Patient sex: F
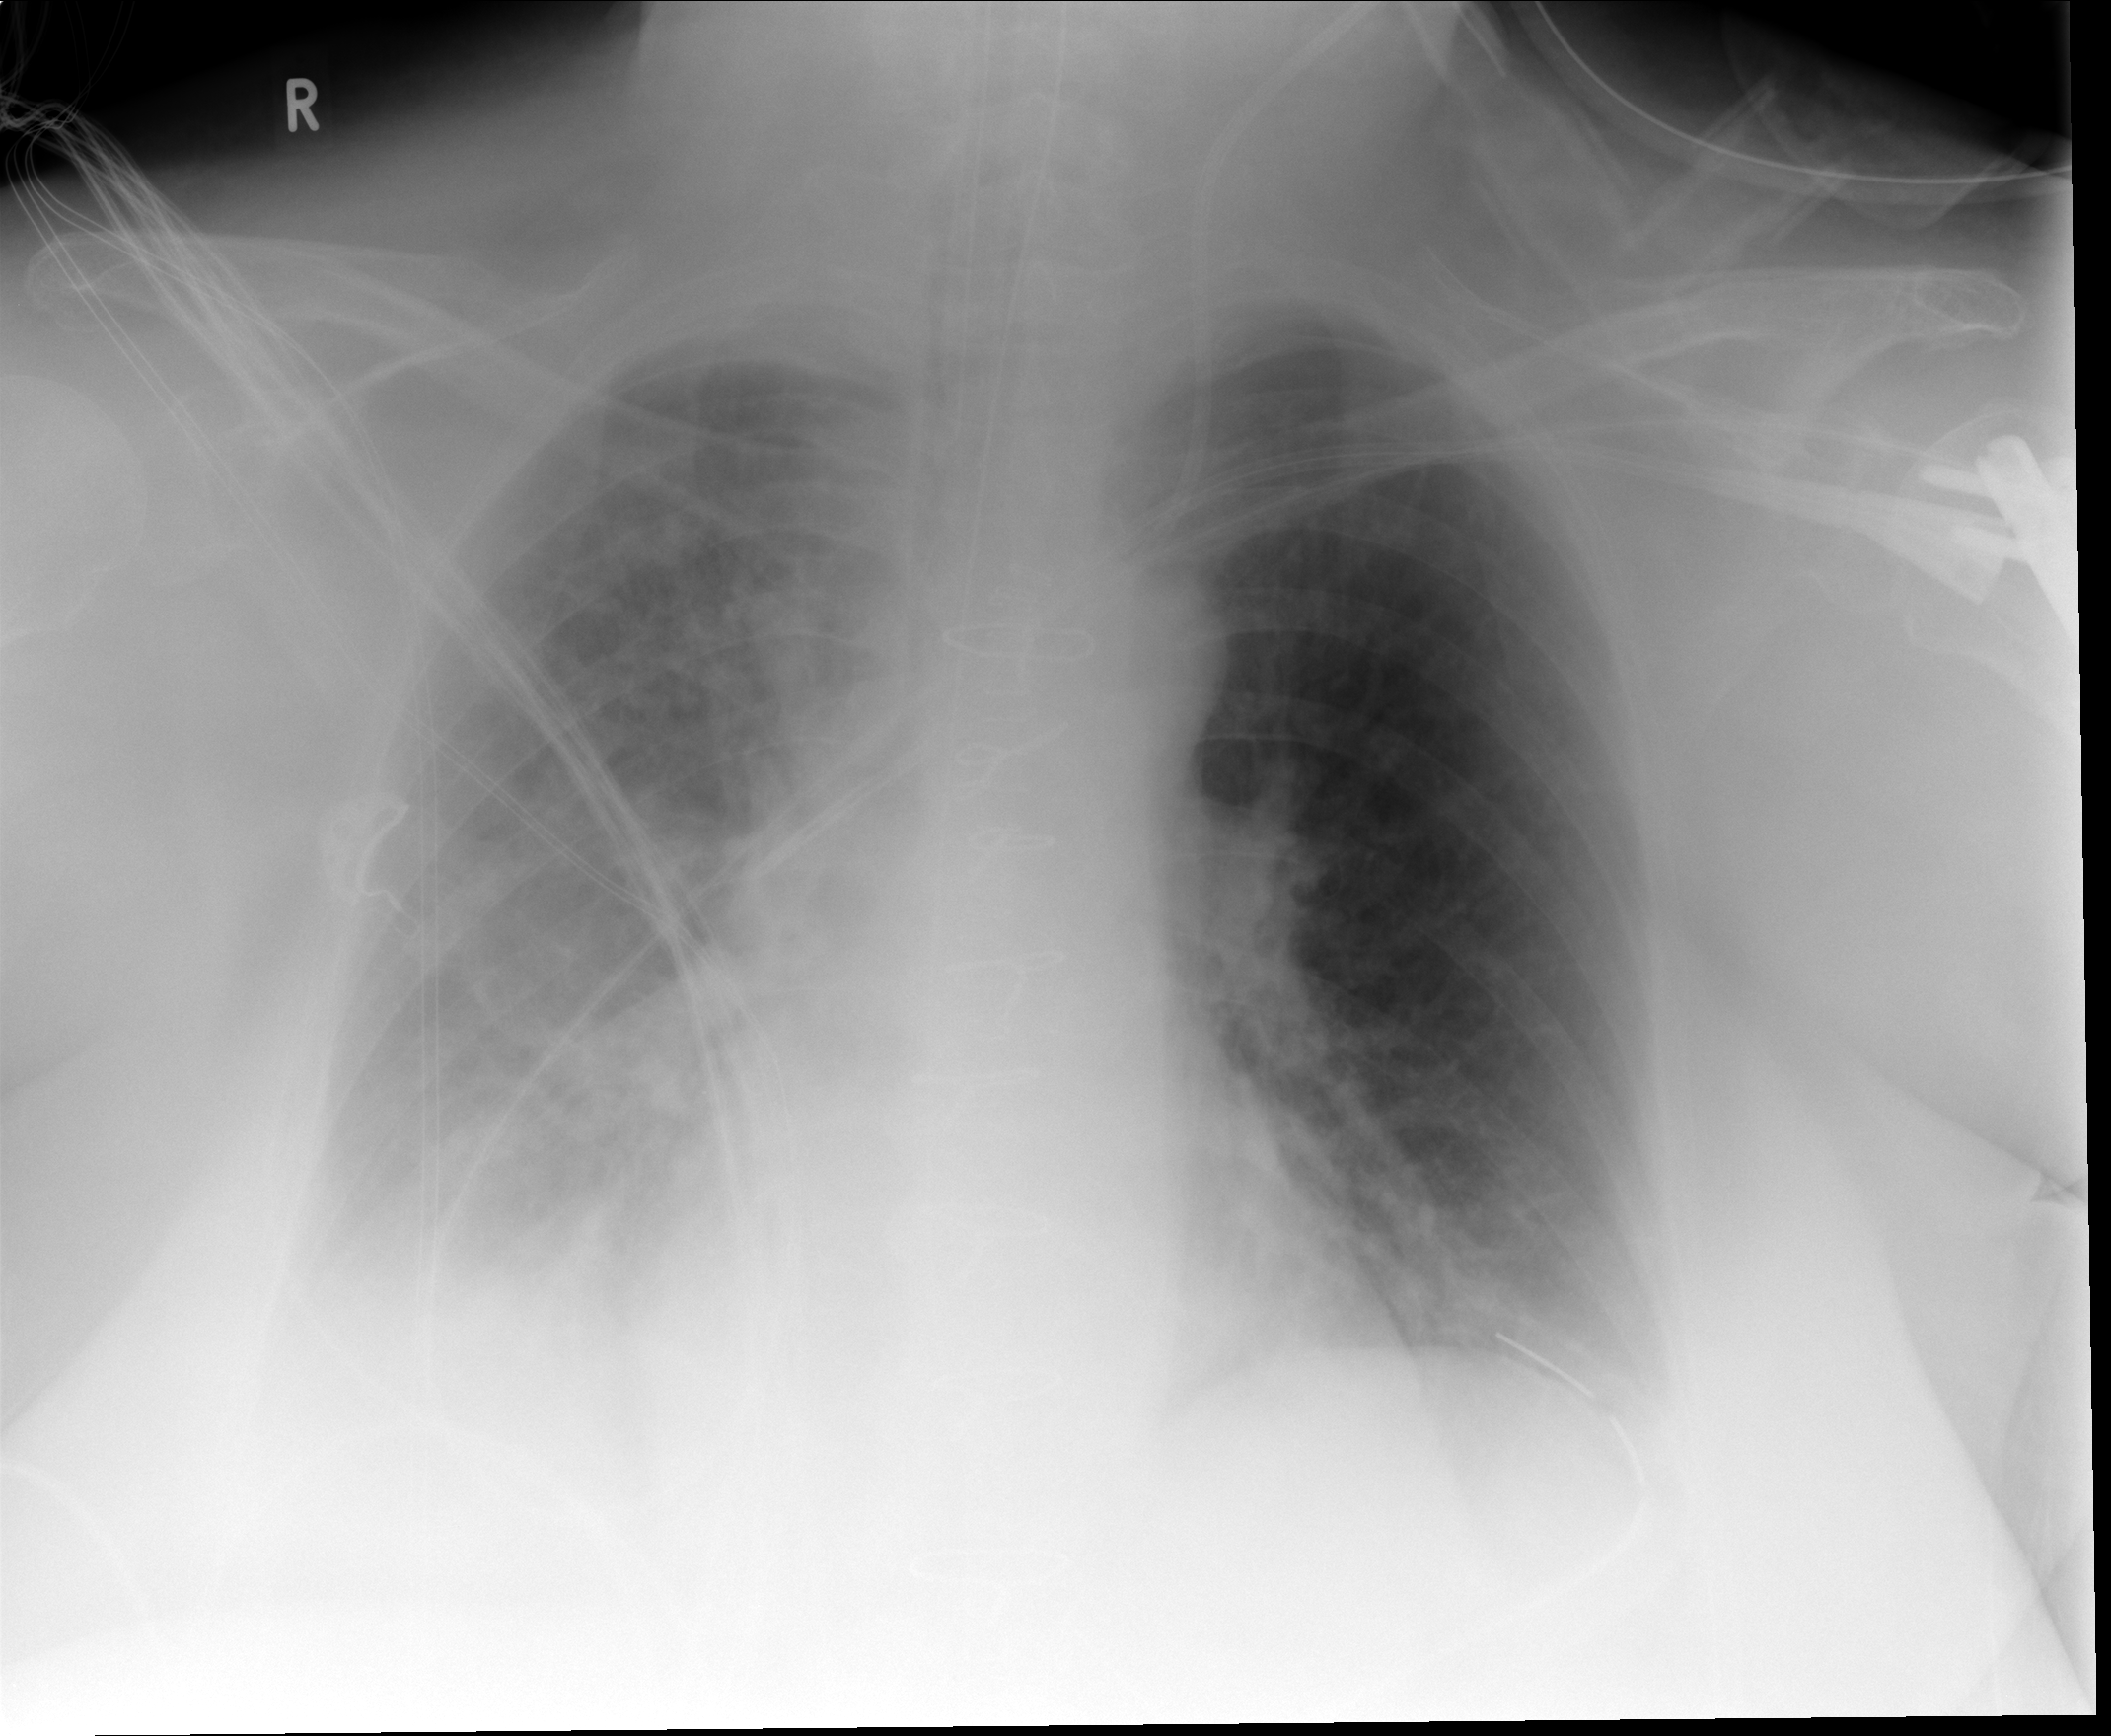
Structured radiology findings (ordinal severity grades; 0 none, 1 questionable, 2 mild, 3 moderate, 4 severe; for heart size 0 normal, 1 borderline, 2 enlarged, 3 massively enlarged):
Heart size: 1
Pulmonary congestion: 2
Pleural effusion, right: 3
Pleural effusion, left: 2
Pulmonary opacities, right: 2
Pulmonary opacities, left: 0
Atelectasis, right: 3
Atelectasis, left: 2